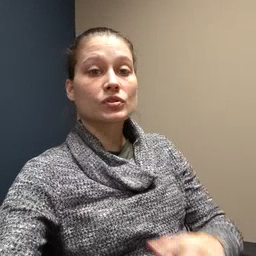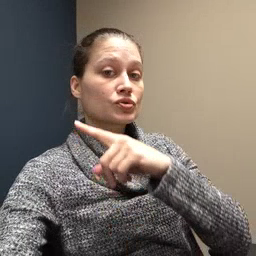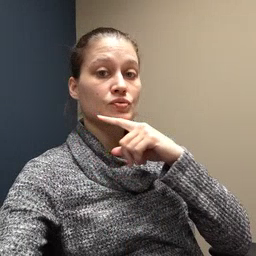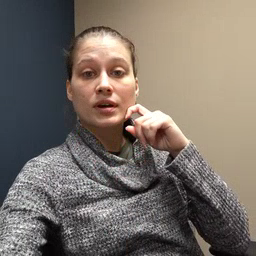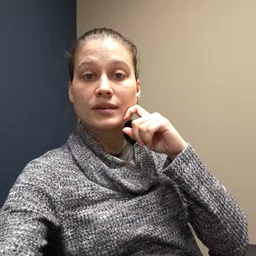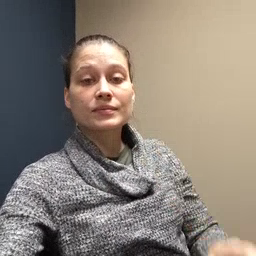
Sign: dry